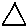
Label: triangle